Question: I would like to get the histogram of an image using Emgu.
I have a Gray scale double image
'''
Image<Gray, double> Crop;
'''
I can get a histogram using
'''
Image<Gray, byte> CropByte = Crop.Convert<Gray, byte>();
DenseHistogram hist = new DenseHistogram(BinCount, new RangeF(0.0f, 255.0f));
hist.Calculate<Byte>(new Image<Gray, byte>[] { CropByte }, true, null);
'''
The problem is, doing it this way I needed to convert to a byte Image. This is problematic because it skews my results. This gives a slightly different histogram to what I would get if it were possible to use a double image.
I have tried using CvInvoke to use the internal opencv function to compute a histogram.
'''
IntPtr[] x = { Crop };
DenseHistogram cropHist = new DenseHistogram
(
BinCount,
new RangeF
(
MinCrop,
MaxCrop
)
);
CvInvoke.cvCalcArrHist(x, cropHist, false, IntPtr.Zero);
'''
The trouble is I'm finding it hard to find how to use this function correctly

Does emgu/opencv allow me to do this? Do I need to write the function myself?
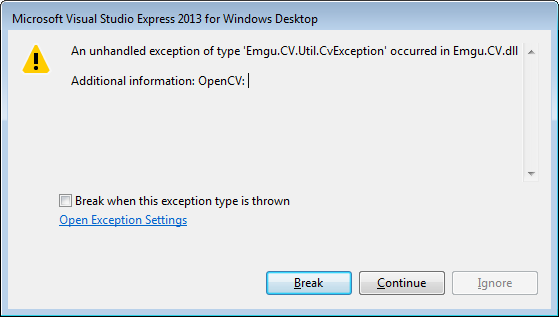
Answer: I had a look in histogram.cpp in the opencv source code.
Inside function
'''
void cv::calcHist( const Mat* images, int nimages, const int* channels,
InputArray _mask, OutputArray _hist, int dims, const int* histSize,
const float** ranges, bool uniform, bool accumulate )
'''
There is a section which handles different image types
'''
if( depth == CV_8U )
calcHist_8u(ptrs, deltas, imsize, ihist, dims, ranges, _uniranges, uniform );
else if( depth == CV_16U )
calcHist_<ushort>(ptrs, deltas, imsize, ihist, dims, ranges, _uniranges, uniform );
else if( depth == CV_32F )
calcHist_<float>(ptrs, deltas, imsize, ihist, dims, ranges, _uniranges, uniform );
else
CV_Error(CV_StsUnsupportedFormat, "");
'''
While double images are not handled here yet, float is.
While floating point looses a little bit of precision from double, its not a significant problem.
The following code snippet worked well for me
'''
Image<Gray, float> CropByte = Crop.Convert<Gray, float>();
DenseHistogram hist = new DenseHistogram(BinCount, new RangeF(0.0f, 255.0f));
hist.Calculate<float>(new Image<Gray, float>[] { CropByte }, true, null);
'''